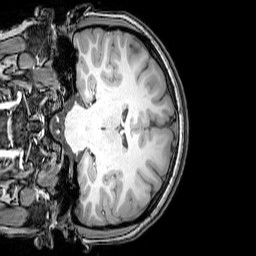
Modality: T1w
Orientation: coronal
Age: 21
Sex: female
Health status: healthy
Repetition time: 0.081 s
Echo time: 0.037 s